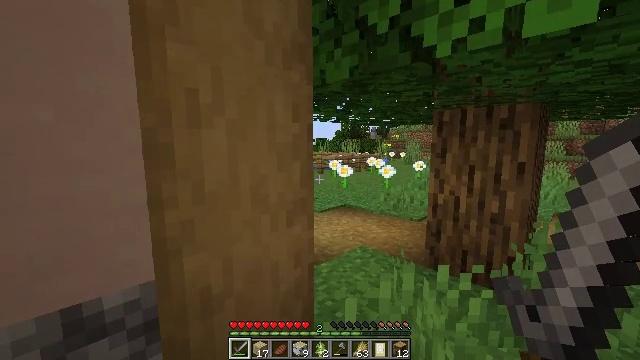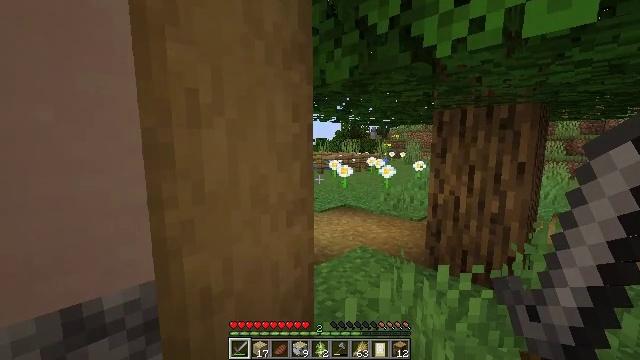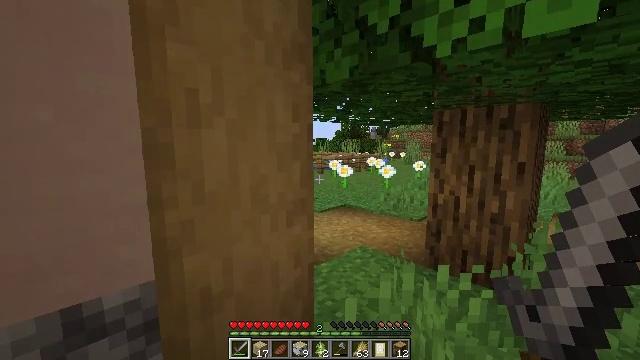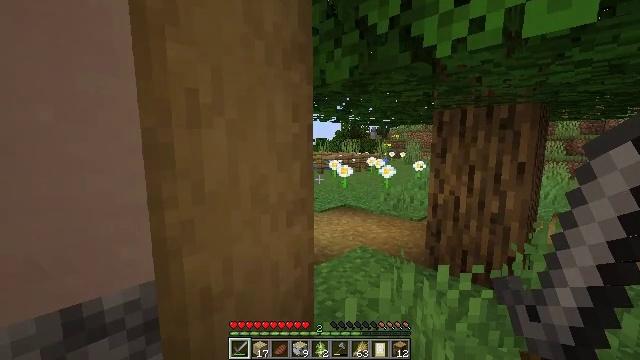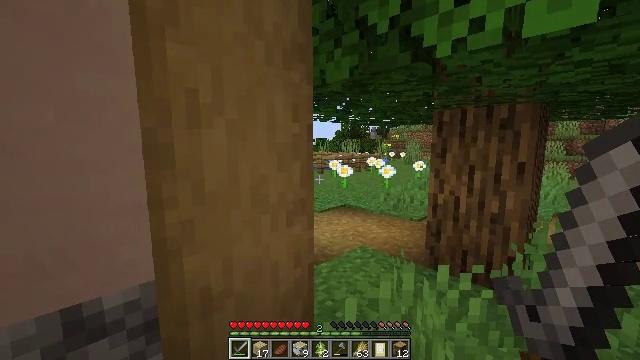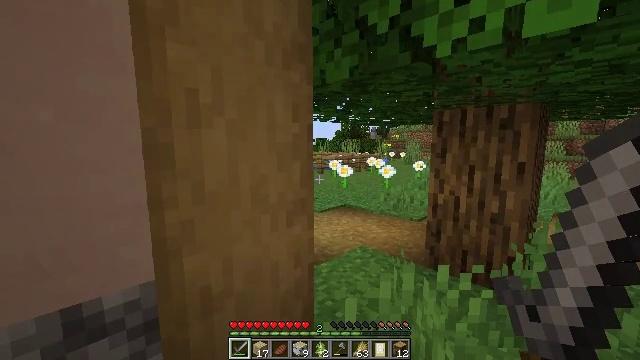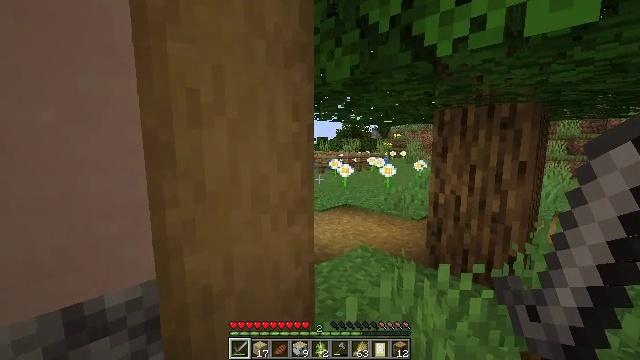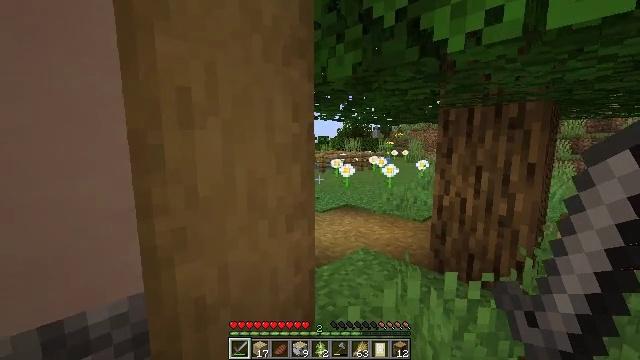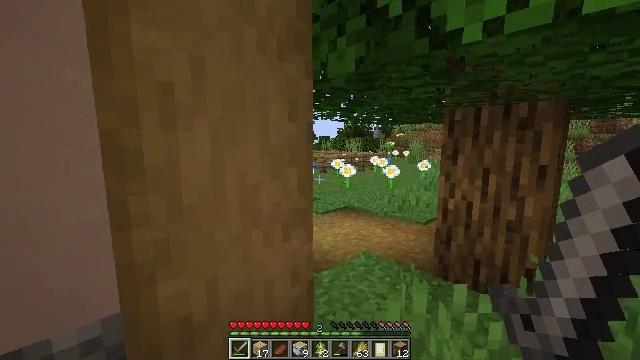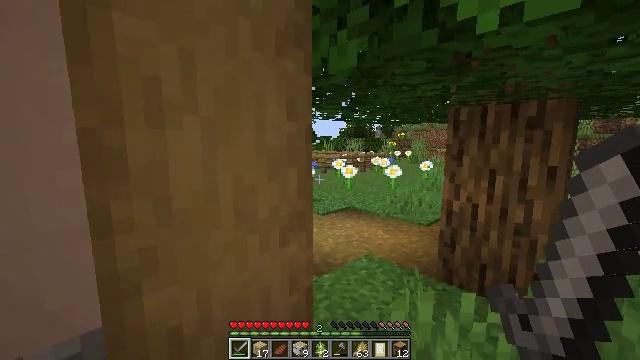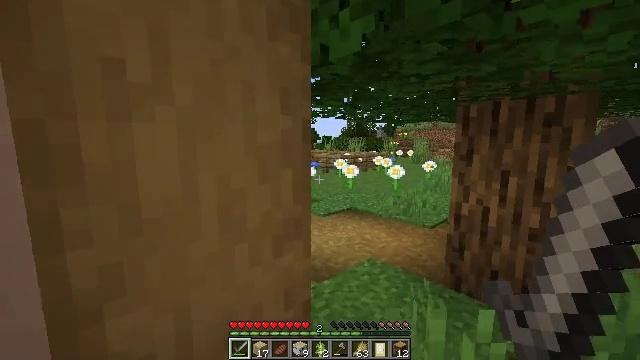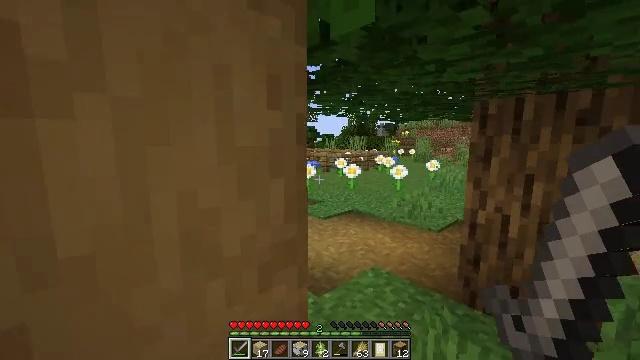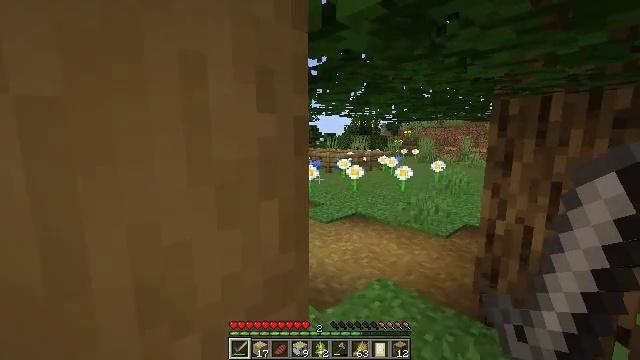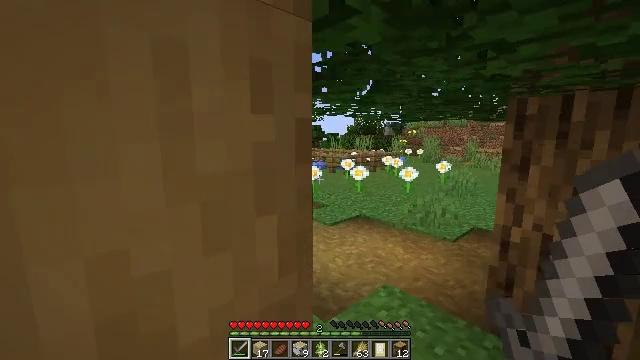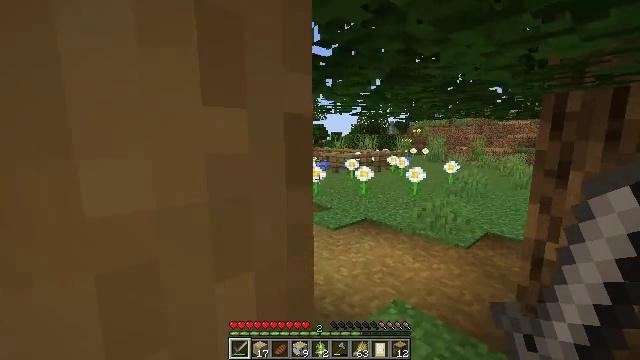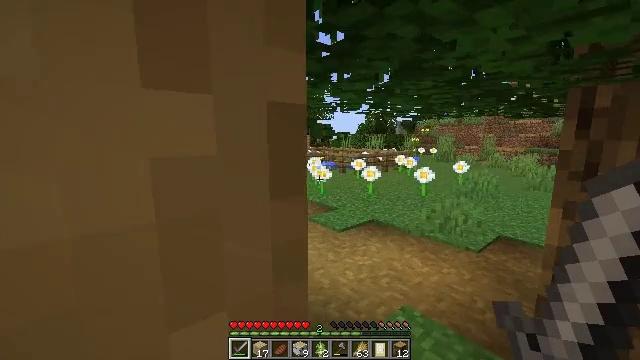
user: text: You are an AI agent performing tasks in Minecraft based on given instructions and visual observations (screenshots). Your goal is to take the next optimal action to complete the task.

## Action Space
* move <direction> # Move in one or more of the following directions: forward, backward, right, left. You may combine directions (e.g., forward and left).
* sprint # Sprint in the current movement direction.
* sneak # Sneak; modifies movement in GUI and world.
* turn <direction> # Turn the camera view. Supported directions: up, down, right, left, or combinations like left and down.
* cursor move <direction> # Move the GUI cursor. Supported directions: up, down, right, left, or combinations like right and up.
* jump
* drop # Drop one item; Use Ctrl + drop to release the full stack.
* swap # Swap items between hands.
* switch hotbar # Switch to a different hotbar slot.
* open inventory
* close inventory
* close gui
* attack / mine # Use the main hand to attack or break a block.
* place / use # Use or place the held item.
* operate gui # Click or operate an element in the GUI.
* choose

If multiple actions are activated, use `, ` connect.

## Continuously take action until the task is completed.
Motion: motion action
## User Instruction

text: Mine beetroots from the garden.
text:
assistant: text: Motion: no_op
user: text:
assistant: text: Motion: no_op
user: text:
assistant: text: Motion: no_op
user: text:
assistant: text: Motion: no_op
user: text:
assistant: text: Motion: no_op
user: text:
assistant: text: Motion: no_op
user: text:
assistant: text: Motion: move forward
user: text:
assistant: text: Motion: move forward
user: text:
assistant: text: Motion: move forward
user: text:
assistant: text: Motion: move forward
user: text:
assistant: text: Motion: move forward
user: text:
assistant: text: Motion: move forward
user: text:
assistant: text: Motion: move forward
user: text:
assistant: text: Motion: move forward
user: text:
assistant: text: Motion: move forward, turn left
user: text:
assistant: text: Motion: move forward, turn left
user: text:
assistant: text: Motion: move forward, turn left
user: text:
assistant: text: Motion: move forward, turn left
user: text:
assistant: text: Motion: no_op
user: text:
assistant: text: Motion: no_op
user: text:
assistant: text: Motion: no_op
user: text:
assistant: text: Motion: no_op
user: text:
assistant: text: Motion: no_op
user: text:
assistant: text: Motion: no_op
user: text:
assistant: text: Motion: no_op
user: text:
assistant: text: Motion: no_op
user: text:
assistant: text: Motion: no_op
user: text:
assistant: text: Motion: no_op
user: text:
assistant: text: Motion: no_op
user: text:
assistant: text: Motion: no_op